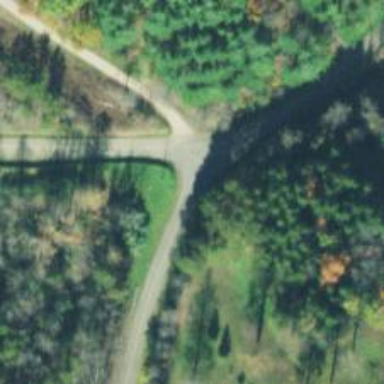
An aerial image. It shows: Tertiary road.